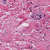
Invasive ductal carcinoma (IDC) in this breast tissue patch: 0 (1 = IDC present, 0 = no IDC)